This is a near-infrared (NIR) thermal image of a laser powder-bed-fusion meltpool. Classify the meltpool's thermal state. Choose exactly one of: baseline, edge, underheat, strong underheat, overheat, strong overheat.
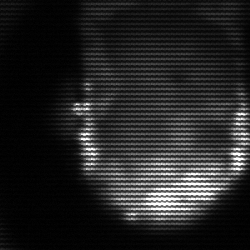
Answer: baseline